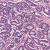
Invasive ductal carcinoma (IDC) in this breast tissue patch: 1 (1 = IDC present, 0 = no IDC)